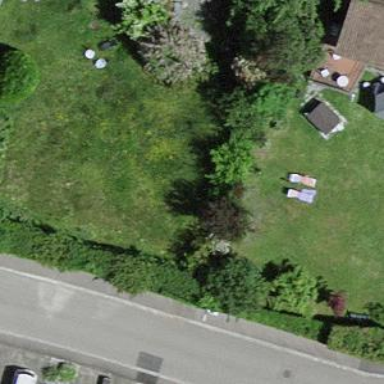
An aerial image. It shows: Garden area designated for leisure land.